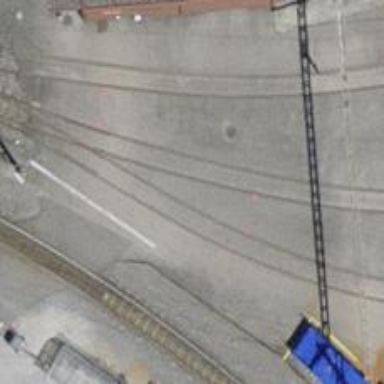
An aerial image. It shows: Single narrow-gauge railway track in service yard.